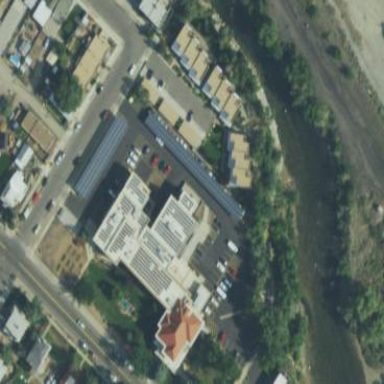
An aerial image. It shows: View of roof of building.